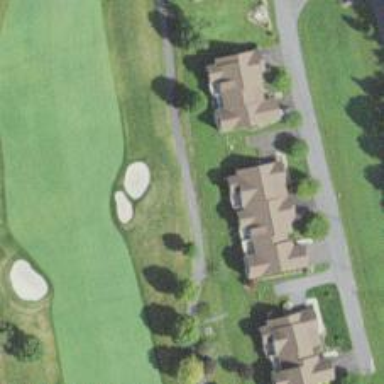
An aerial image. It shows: Service road designated as golf cart path.